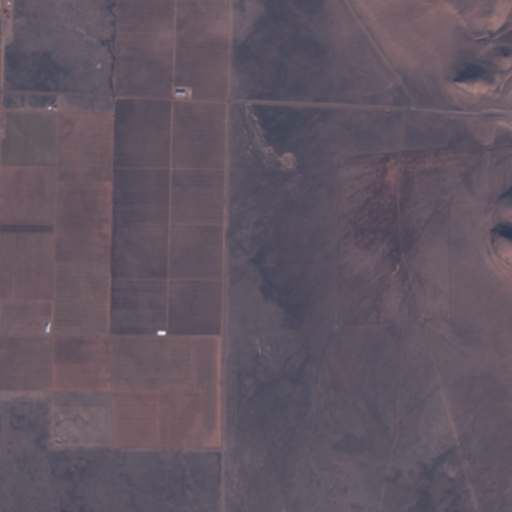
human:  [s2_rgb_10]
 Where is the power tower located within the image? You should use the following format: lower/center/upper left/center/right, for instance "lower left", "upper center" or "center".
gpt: The power tower is located in the upper right of the image.
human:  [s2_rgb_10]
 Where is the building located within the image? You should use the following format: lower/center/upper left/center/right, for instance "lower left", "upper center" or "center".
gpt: There is no building in the image.